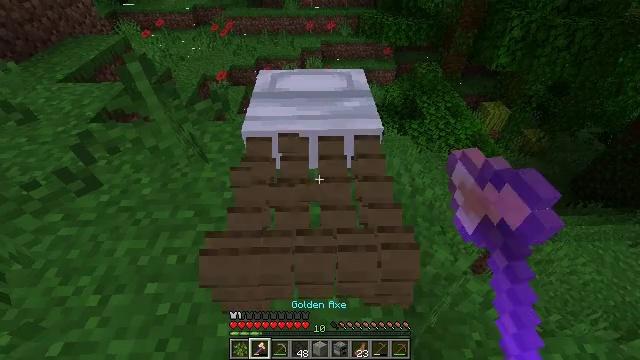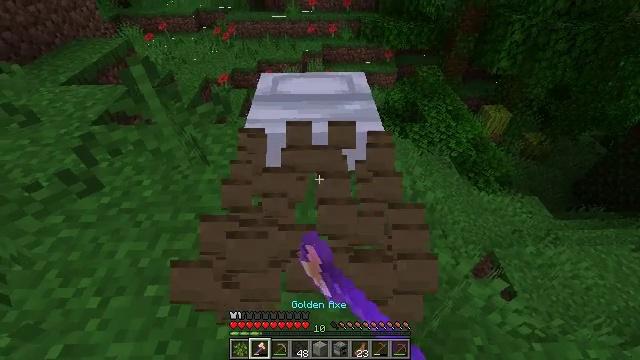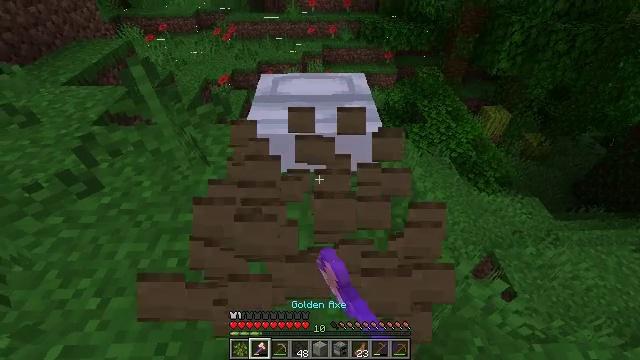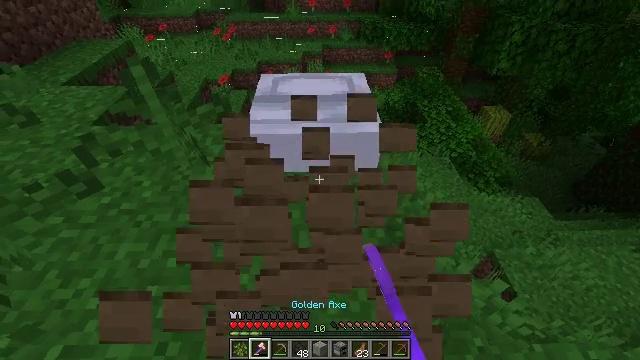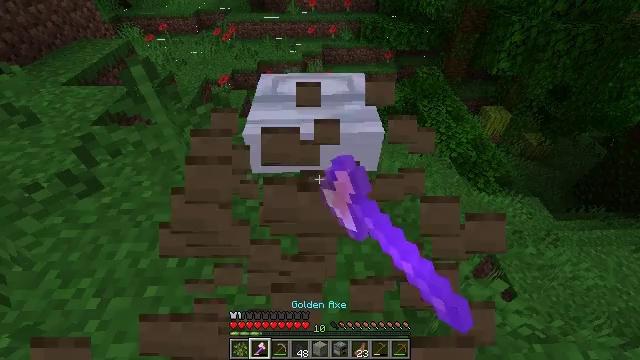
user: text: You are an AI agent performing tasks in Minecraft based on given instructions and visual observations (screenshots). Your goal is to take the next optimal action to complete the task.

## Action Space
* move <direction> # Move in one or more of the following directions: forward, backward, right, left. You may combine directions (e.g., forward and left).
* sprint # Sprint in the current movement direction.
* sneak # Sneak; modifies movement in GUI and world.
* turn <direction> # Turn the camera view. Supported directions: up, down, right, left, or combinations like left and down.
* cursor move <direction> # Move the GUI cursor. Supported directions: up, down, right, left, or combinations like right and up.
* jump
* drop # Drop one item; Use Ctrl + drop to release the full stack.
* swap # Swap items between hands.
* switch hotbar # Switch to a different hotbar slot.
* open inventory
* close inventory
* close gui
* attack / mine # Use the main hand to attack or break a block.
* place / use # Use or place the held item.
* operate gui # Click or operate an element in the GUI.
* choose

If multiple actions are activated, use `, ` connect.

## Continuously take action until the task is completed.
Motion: motion action
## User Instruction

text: Retrieve the white bed for later use.
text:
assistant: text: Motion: attack / mine
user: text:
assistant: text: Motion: attack / mine
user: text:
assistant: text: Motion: attack / mine
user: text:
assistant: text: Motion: attack / mine
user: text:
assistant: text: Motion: attack / mine